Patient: sex F, age 59
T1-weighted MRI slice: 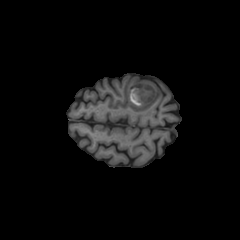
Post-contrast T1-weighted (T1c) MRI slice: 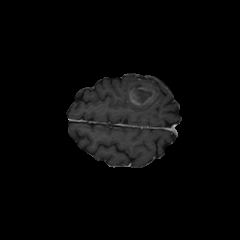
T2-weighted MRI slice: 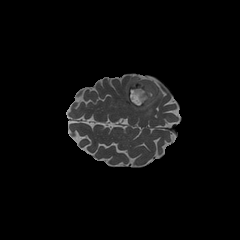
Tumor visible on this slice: yes
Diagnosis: Glioblastoma, IDH-wildtype
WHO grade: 4